Question: I am deploying a create-react-app Service onto Google Cloud Run using a Dockerfile, but I want to move away from declaring env variables in a .env file, and instead, declare them on Google Cloud Run's Dashboard like so:

However, when I call the env var using
'''
console.log("REDIRECT", process.env.REACT_APP_REDIRECT_URI)
'''
null is returned for any env variable I try to reference. Is there another step to access these variables that I am missing?
Here is my Dockerfile:
'''
FROM node:10-alpine as react-build
WORKDIR /app
COPY . ./
RUN yarn
RUN yarn build
FROM nginx:alpine
COPY nginx.conf /etc/nginx/conf.d/configfile.template
ENV PORT 8080
ENV HOST 0.0.0.0
RUN sh -c "envsubst '\$PORT' < /etc/nginx/conf.d/configfile.template > /etc/nginx/conf.d/default.conf"
COPY --from=react-build /app/build /usr/share/nginx/html
EXPOSE 8080
CMD ["nginx", "-g", "daemon off;"]
'''
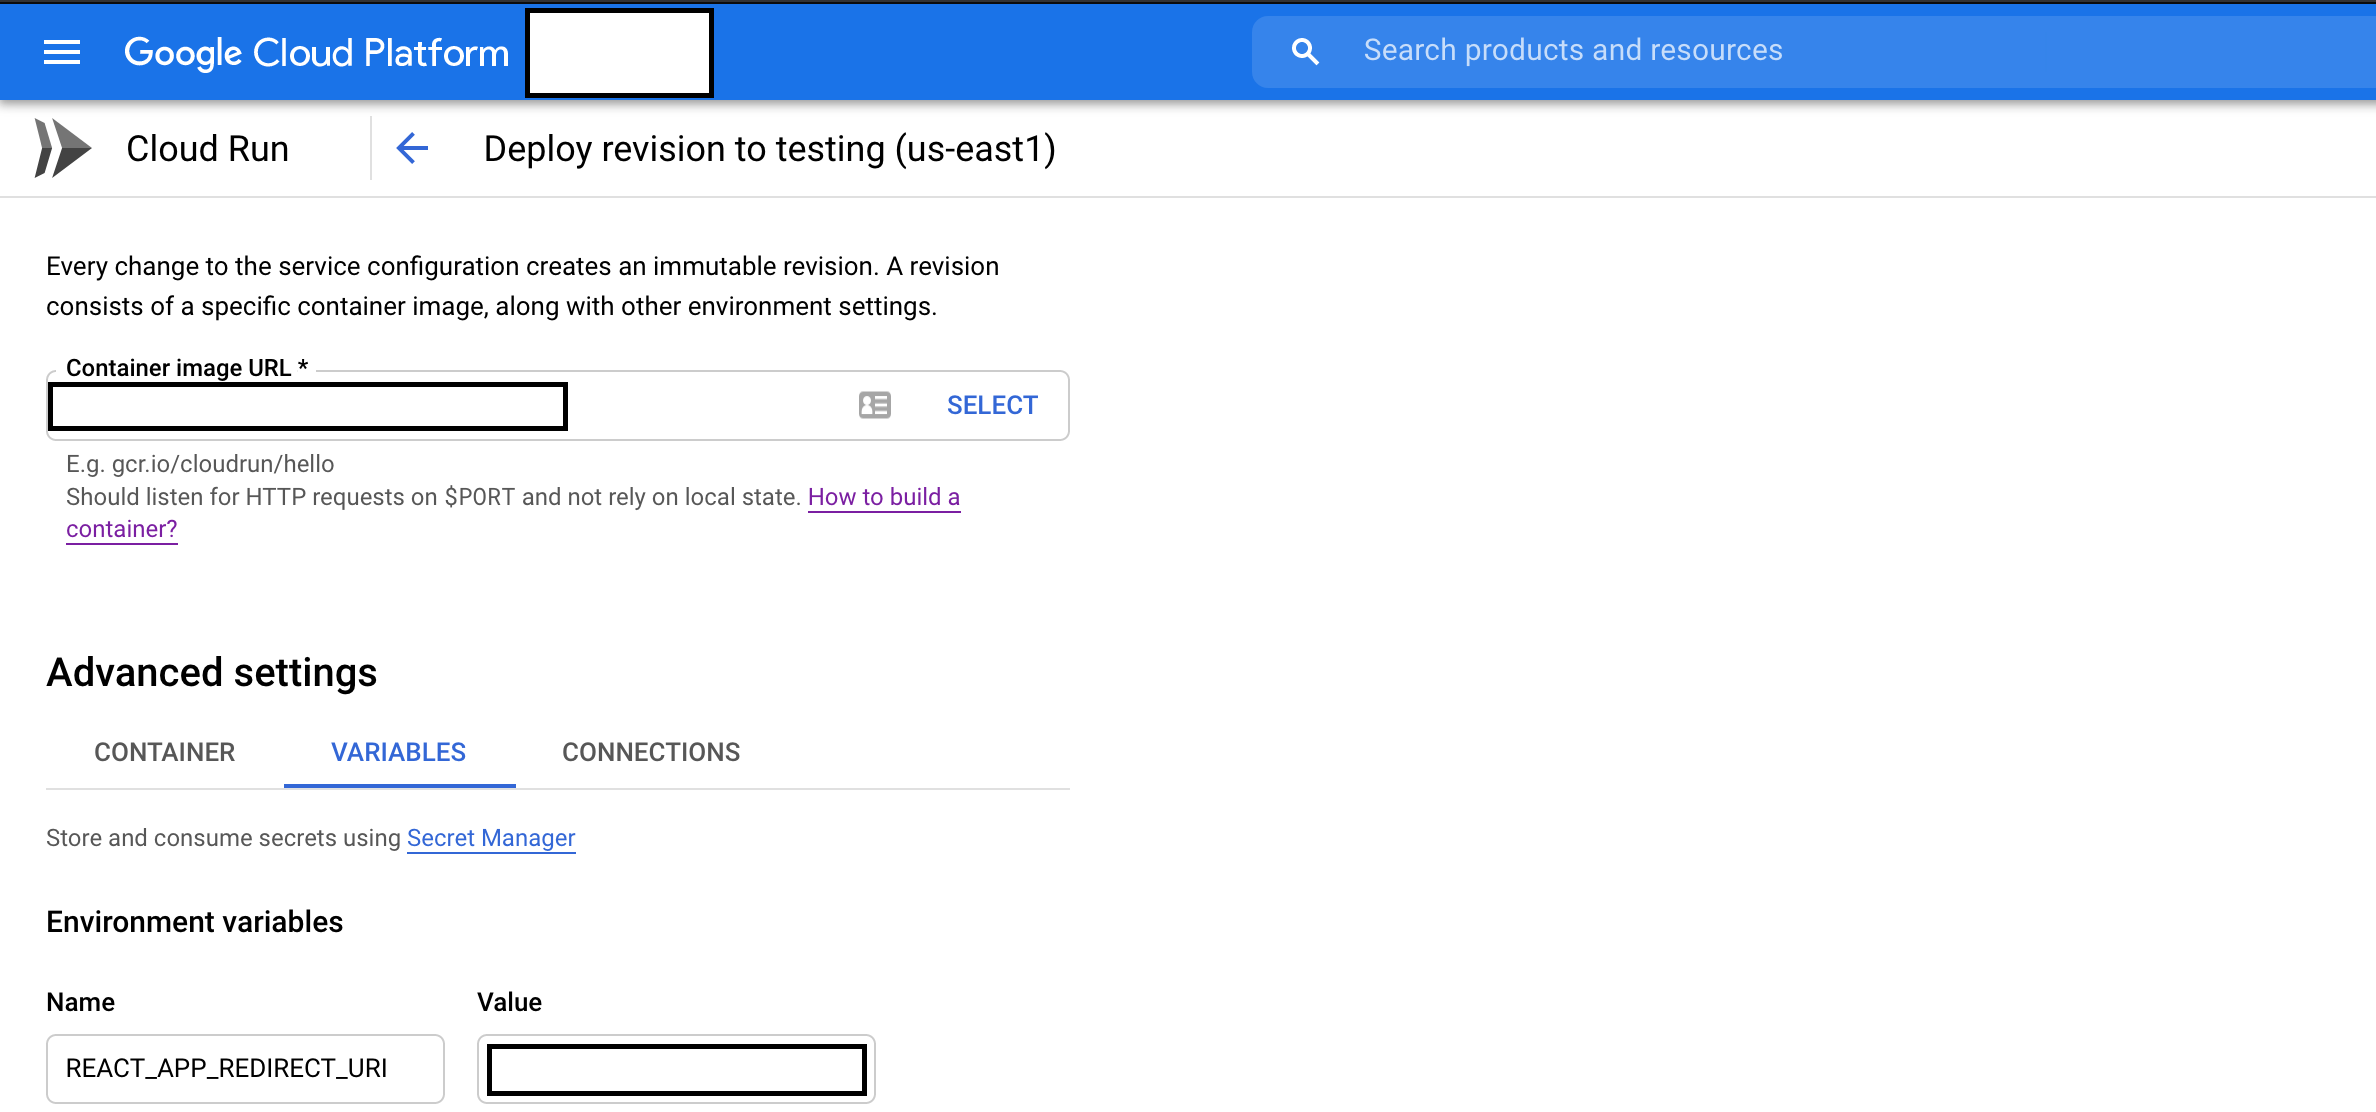
Answer: Your container serve only static files (through NGINX) and no processing is performed on Cloud Run side.
Actually, you expose your static file to your users. The users get the files and load them in their browser. The users' browser execute the Javascript and read the Env Variable on the current environment: the users' browser.
Therefore, the Cloud Run env var aren't use in this use case. You have to perform a processing on Cloud Run to use the Cloud Run env variables.